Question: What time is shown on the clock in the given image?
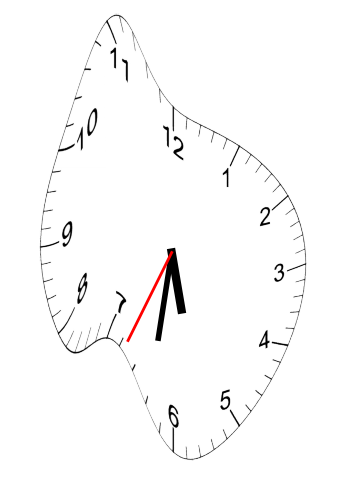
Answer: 05:31:34